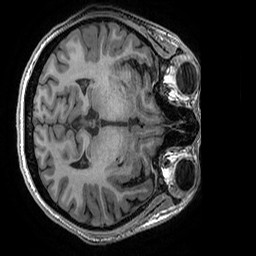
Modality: T1w
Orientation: axial
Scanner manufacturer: ge
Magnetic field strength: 3 T
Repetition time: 0.008184 s
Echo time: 0.003192 s